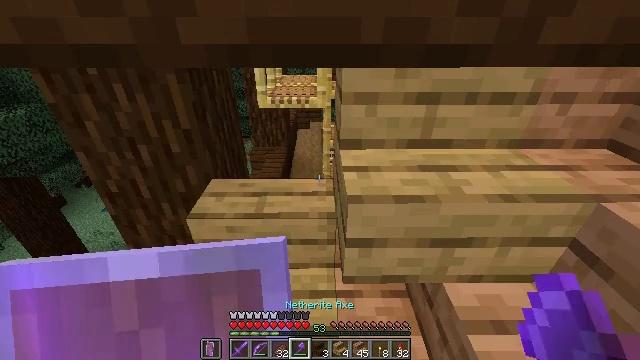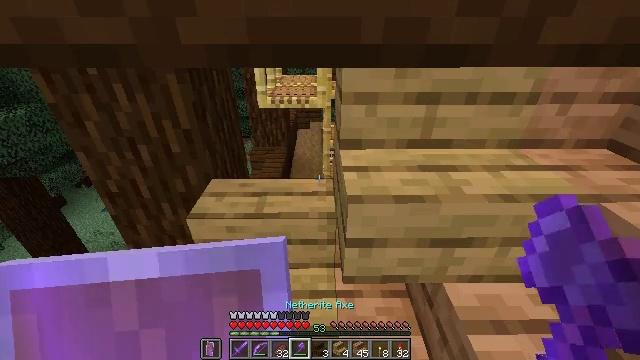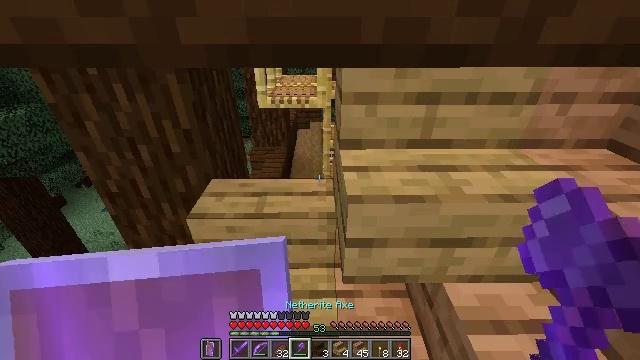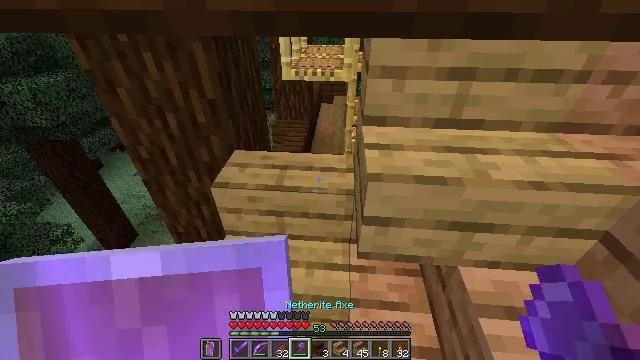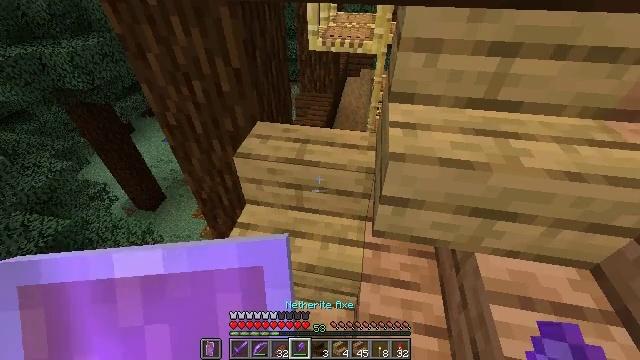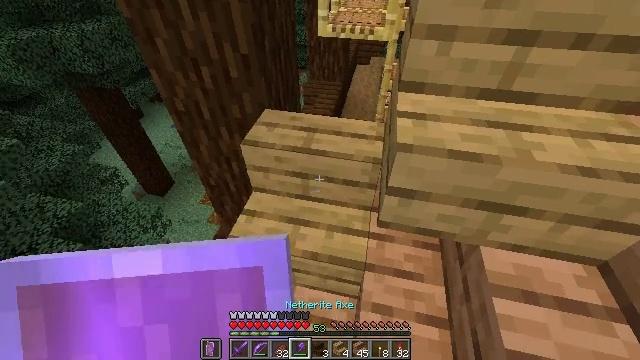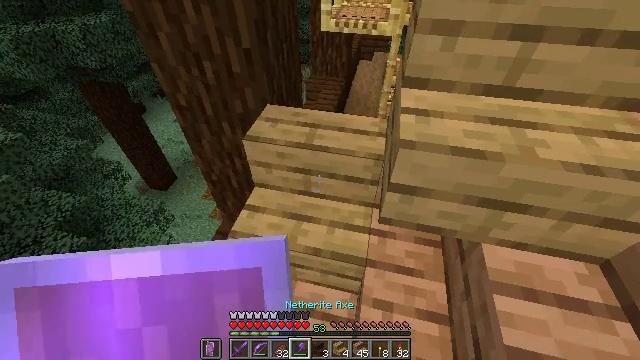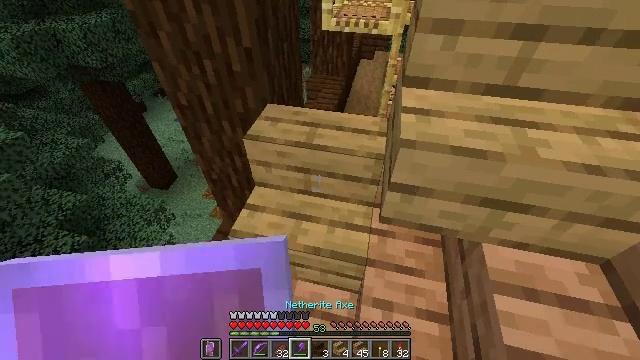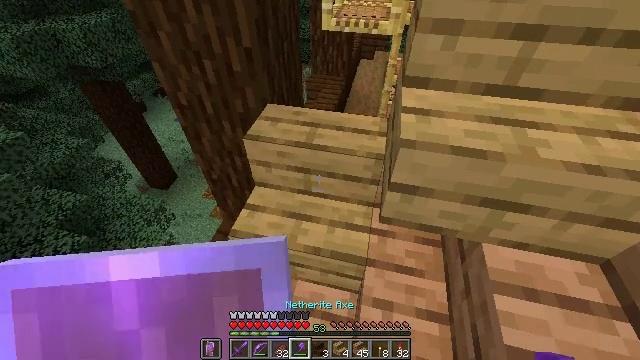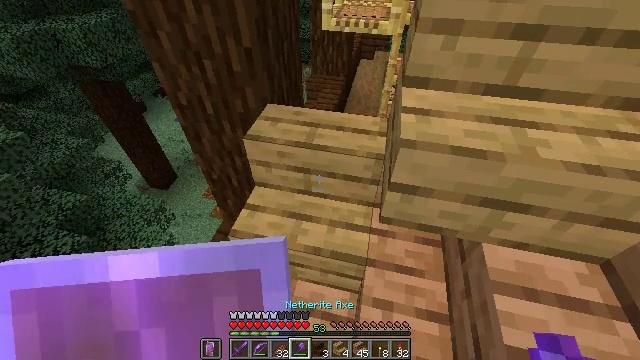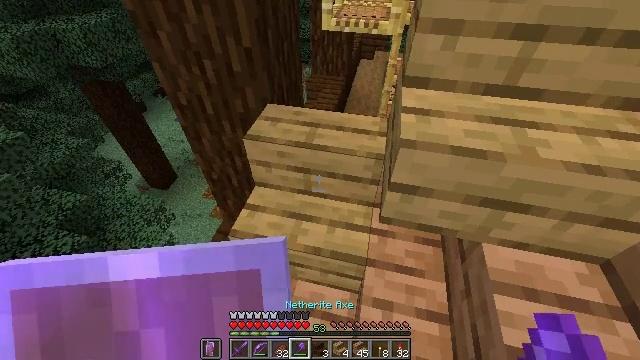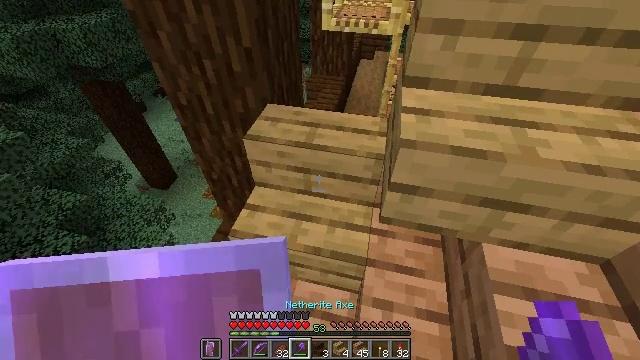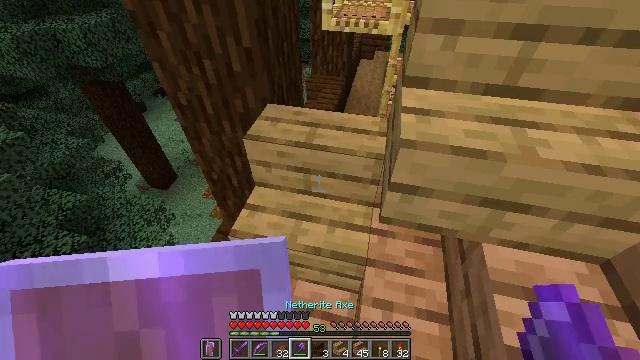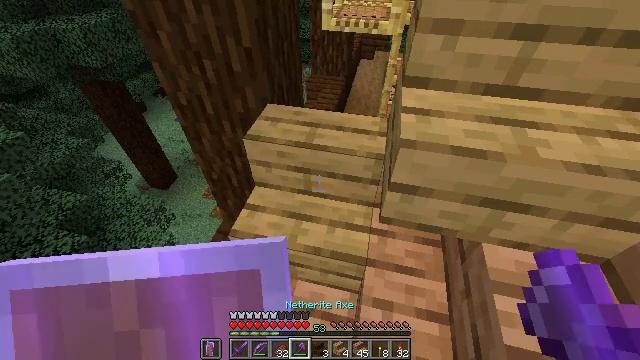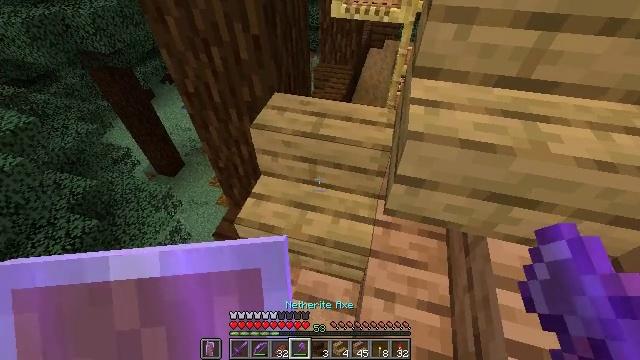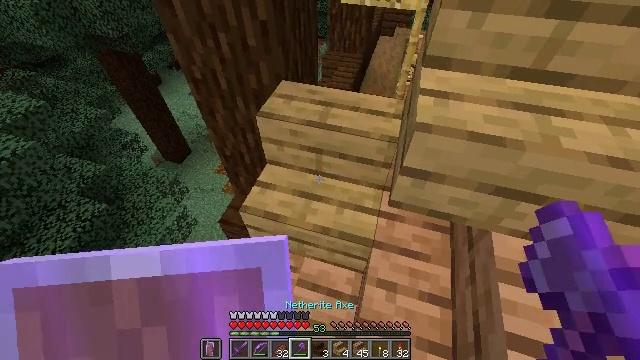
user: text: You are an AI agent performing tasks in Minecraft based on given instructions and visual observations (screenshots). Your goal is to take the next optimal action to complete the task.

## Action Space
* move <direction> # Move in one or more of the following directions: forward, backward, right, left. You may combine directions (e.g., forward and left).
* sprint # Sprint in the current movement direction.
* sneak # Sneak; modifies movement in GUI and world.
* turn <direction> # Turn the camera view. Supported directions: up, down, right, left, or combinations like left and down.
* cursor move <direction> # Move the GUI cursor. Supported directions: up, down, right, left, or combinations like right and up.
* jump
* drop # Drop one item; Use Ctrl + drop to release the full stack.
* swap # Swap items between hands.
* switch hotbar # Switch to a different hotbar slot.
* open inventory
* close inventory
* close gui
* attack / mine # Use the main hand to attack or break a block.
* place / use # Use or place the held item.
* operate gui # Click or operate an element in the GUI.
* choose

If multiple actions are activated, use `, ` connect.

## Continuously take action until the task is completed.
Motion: motion action
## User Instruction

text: Mine oak stairs.
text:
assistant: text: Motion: no_op
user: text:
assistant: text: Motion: no_op
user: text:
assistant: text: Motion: turn left and down
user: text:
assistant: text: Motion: turn left and down
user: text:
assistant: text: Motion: turn left and down
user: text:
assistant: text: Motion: no_op
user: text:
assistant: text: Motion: no_op
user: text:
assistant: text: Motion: no_op
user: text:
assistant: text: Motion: no_op
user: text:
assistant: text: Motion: no_op
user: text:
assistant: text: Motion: no_op
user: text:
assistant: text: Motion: no_op
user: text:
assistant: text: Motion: no_op
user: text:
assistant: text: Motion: turn left and down
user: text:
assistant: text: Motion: turn left and down
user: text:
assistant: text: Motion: no_op
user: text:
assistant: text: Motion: no_op
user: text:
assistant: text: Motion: attack / mine
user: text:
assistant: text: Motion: attack / mine
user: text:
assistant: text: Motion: attack / mine
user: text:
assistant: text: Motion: attack / mine
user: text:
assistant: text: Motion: attack / mine
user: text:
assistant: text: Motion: attack / mine
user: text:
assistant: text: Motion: attack / mine
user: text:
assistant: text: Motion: no_op
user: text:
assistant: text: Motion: no_op
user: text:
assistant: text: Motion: no_op
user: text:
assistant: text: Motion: move forward, turn down
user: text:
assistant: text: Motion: move forward, turn down
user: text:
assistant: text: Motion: move forward, turn down